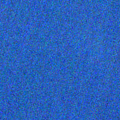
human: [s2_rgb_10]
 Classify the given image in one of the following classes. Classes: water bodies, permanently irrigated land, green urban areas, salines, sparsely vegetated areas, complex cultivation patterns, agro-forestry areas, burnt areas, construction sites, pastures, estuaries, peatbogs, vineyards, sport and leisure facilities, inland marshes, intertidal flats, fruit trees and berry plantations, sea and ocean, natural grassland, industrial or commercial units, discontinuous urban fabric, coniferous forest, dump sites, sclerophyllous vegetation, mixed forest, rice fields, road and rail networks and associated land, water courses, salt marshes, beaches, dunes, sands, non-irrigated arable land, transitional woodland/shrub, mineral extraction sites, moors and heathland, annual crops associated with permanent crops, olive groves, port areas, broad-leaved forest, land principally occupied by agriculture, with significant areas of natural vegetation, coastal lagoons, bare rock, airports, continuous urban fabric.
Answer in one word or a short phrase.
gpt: water bodies